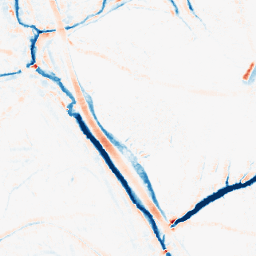
Category: morphological
Decomposition family: morphological_ellipse
Decomposition parameters: operation: average
width: 10
height: 10
Upsampling method: sinc_blackman
Upsampling parameters: scale: 8
kernel_size: 16
Upsampling scale: 8